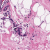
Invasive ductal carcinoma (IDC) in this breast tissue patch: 0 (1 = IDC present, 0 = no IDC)